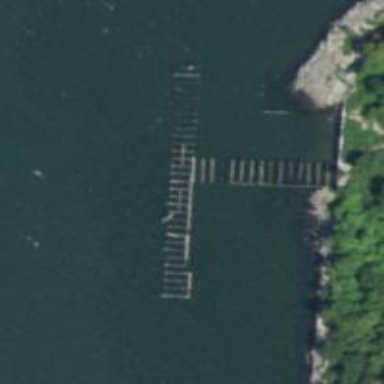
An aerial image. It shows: Pier that has been ruined.